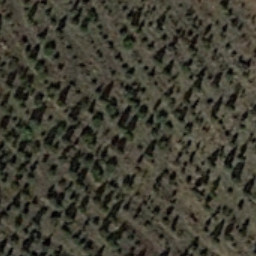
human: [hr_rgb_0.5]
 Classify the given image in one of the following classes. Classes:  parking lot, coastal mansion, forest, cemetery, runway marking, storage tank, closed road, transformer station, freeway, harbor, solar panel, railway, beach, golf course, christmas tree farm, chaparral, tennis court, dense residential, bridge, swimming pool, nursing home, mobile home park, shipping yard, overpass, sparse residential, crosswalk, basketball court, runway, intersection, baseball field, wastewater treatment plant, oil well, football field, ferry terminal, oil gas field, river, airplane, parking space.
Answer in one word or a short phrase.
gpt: christmas tree farm